Aerial crown-view tile of a tropical tree (Barro Colorado Island, Panama), acquired 20241112:
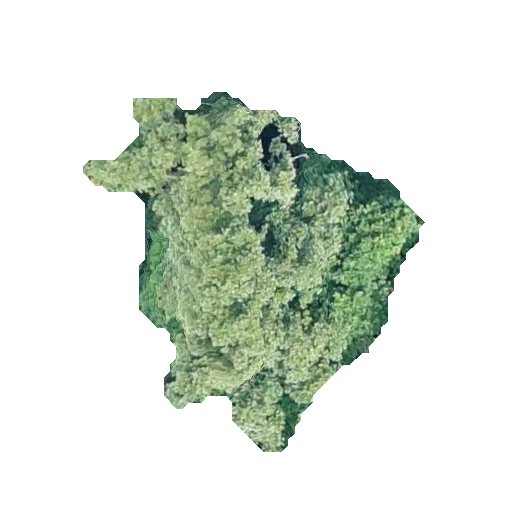
Species: Genipa americana
GBIF accepted scientific name: Genipa americana
Crown area: 106.834 m²